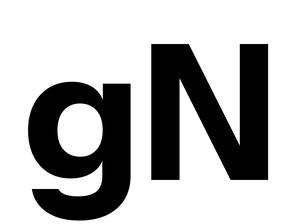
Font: InstrumentSans_Bold